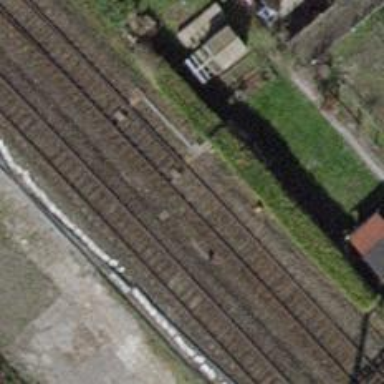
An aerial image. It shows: Railway with electrified contact lines.